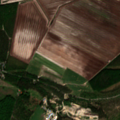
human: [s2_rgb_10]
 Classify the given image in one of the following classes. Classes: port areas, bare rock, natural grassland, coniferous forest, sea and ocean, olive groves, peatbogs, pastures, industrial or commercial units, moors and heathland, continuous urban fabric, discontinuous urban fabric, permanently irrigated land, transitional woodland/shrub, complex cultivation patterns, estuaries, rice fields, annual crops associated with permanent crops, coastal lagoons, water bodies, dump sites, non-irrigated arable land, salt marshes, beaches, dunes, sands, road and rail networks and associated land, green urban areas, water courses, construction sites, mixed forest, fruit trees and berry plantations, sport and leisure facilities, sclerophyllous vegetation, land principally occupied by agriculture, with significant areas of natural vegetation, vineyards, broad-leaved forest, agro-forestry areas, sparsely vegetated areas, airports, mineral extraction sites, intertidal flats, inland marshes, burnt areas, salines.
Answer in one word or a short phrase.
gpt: discontinuous urban fabric, non-irrigated arable land, broad-leaved forest, coniferous forest, mixed forest, transitional woodland/shrub